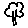
Label: tree